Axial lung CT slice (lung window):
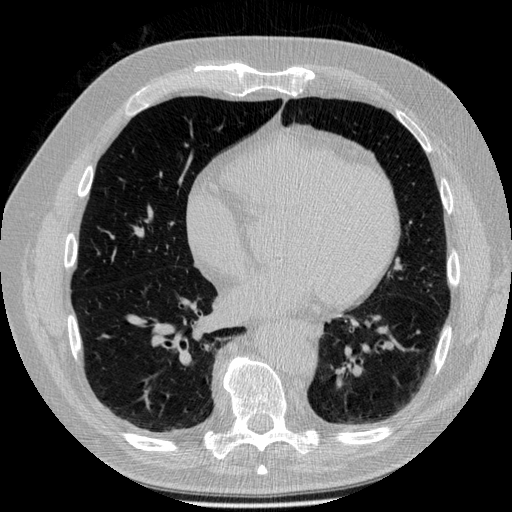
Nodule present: no